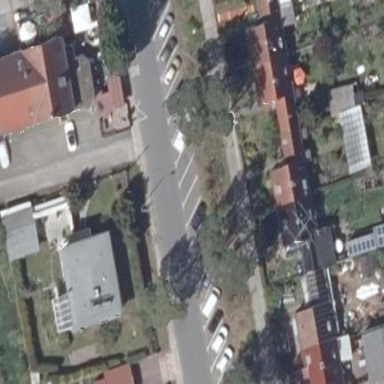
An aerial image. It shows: Parking area with surface.